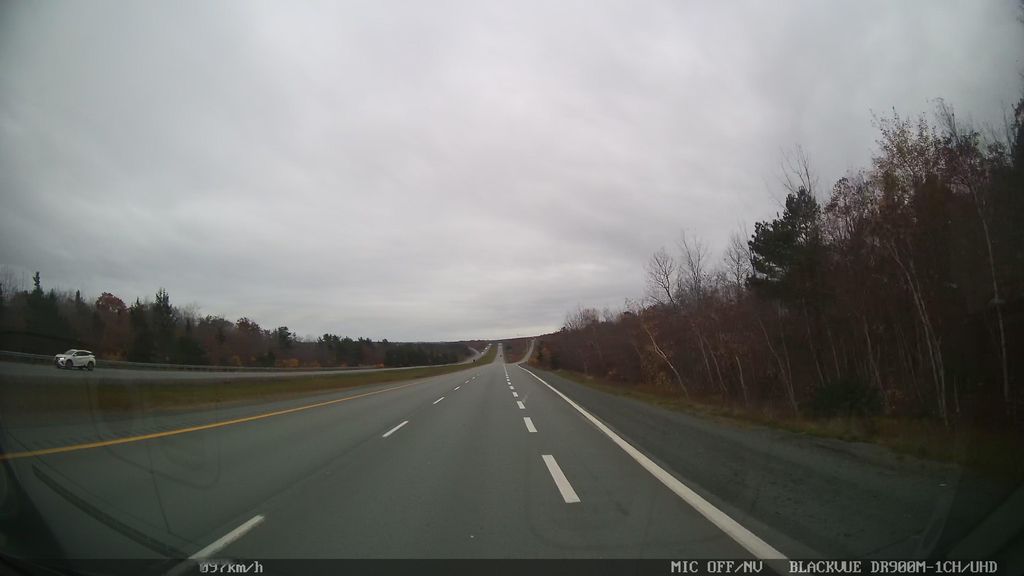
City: halifax